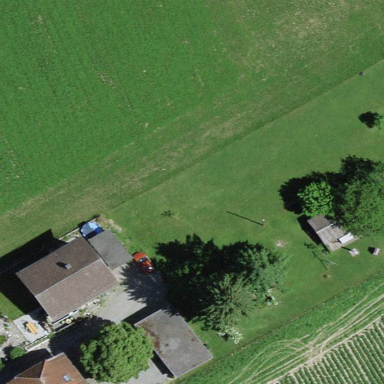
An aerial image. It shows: Farmyard area.